Question: I'm following this <URL>, and was very enlightened, but when I made a sanity check of the results I get this particular odd behavior in April, any 'rev_date' of april yields a result of 0. I have tried different dates and 'rev_date' and 'grid_date' intervals, but the same thing occurs, Can I blame the system date configuration? what am I missing?
IMHO I would rather use the in-excel formulation instead the UDF, but this odd result is itching in my mind.

using this UDF:
'''
Public Function GRIDSALES(rev_date As Date, grid_date As Date) As Double
Dim Team As Range
Dim First_PD As Range
Dim PAmount1 As Range
Application.Volatile (True)
Set PAmount1 = Sheets("Sheet1").Range("$F6:$F12")
Set First_PD = Sheets("Sheet1").Range("$E6:$E12")
Set Team = Sheets("Sheet1").Range("$D6:$D12")
GRIDSALES = Application.WorksheetFunction.SumIfs( _
PAmount1 _
, Team, "<>9" _
, First_PD, ">=" & Format$(rev_date, "dd mmm yyyy") _
, First_PD, "<=" & Format$(Application.WorksheetFunction.EoMonth(grid_date, 0), "dd mmm yyyy"))
End Function
'''
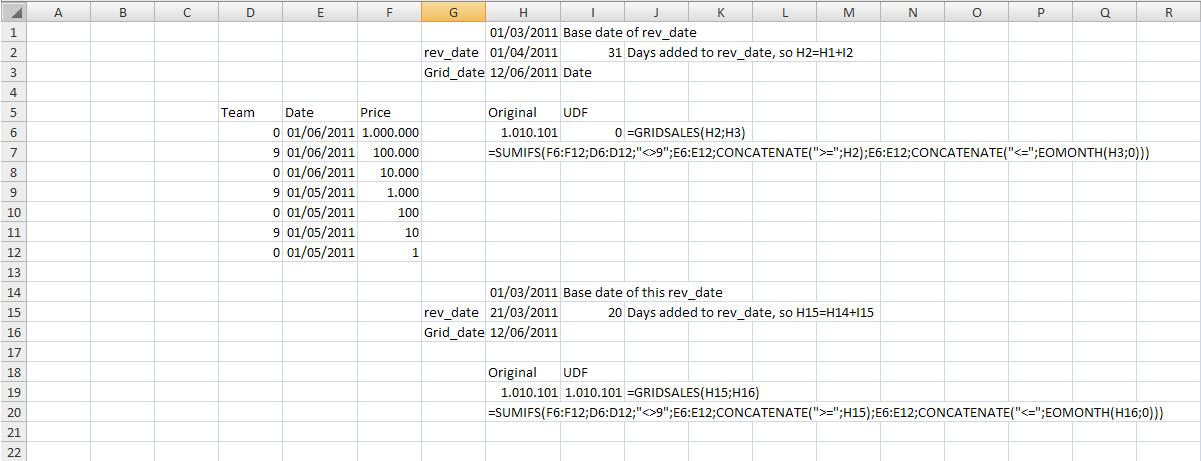
Answer: I followed what you had and I get the correct result. You are hard coding the date settings to "dd mmm yyyy", which I have found when dealing with french settings, isn't recognizable. Check your settings through the control panel for what regional settings you've got.
Also, check your date mm/dd usage. Change the cell formatting to indicate the month name instead of '05'. That way you can verify you aren't reversing the days and months And every date really is a date.